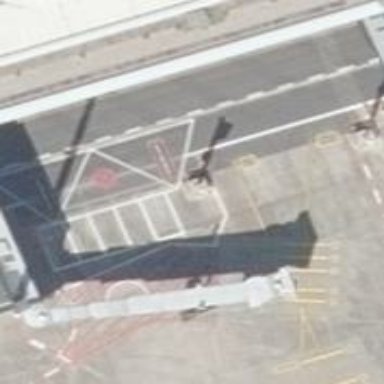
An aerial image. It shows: Parking position at the airport on concrete surface.